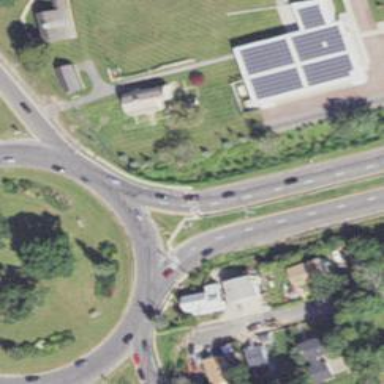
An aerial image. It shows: Roundabout on trunk highway.